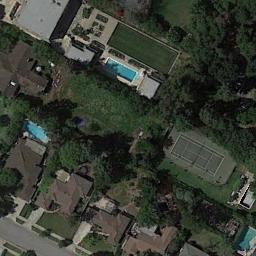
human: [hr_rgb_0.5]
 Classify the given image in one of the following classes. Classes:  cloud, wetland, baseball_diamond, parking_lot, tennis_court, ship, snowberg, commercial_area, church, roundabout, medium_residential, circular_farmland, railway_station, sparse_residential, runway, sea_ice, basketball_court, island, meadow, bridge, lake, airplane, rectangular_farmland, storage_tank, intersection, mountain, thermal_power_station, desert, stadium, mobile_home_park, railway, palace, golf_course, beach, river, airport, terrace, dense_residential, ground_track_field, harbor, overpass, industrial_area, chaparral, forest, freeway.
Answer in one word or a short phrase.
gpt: tennis_court